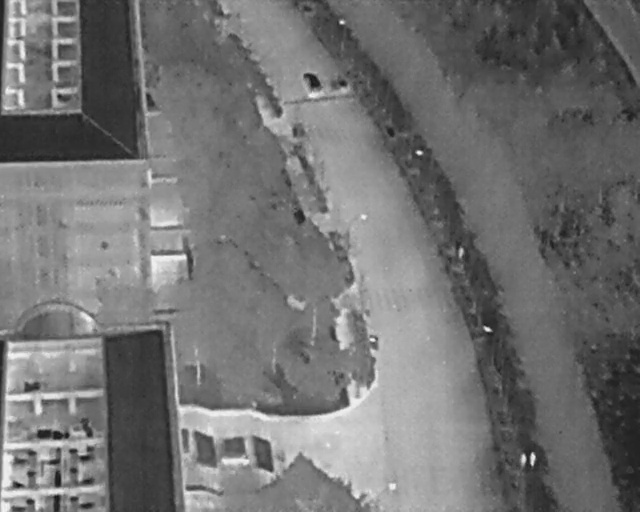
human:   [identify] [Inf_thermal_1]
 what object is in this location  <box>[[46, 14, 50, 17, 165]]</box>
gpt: <ref>1 small car at the top</ref>

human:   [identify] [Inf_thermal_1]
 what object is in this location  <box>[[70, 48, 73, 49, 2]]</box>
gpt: <ref>1 small person at the right</ref>